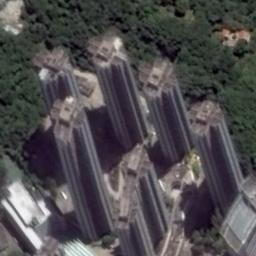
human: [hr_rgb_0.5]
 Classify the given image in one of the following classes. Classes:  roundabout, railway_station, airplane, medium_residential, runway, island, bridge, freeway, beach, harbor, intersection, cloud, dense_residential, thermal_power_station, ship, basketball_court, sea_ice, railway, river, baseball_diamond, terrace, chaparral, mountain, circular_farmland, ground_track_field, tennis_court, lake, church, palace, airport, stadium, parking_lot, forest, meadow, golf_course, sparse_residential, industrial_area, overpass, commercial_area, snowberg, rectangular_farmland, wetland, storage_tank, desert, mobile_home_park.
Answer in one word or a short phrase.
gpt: commercial_area